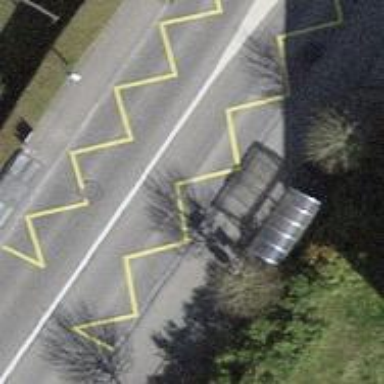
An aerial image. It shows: Bus stop with stop position for public transport.